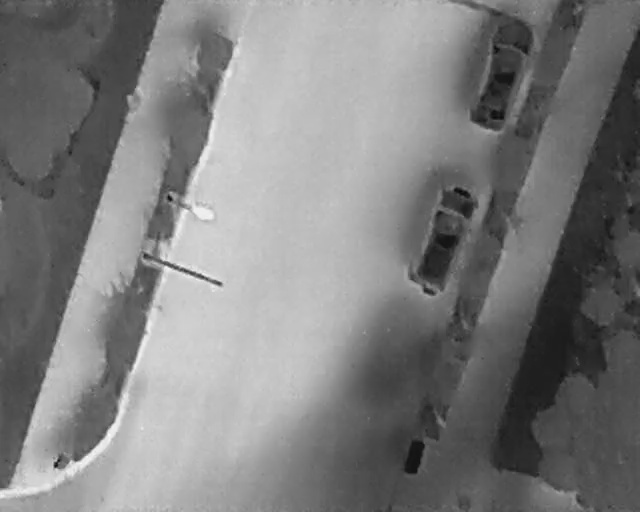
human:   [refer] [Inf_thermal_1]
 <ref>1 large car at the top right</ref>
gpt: <box>[[69, 10, 88, 18, 17]]</box>